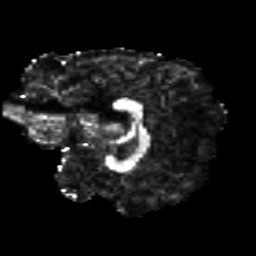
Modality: FA
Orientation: sagittal
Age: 25
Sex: female
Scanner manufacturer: siemens
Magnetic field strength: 3 T
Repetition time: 8.8 s
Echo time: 0.085 s